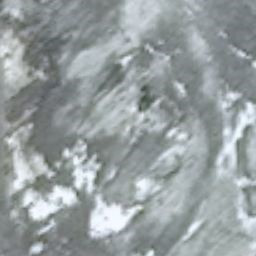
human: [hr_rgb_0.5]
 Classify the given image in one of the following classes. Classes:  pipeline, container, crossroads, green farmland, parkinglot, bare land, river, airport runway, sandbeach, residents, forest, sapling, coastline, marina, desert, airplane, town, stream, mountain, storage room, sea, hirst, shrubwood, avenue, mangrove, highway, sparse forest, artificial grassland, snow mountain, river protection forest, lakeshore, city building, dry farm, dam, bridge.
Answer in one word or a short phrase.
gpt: snow mountain